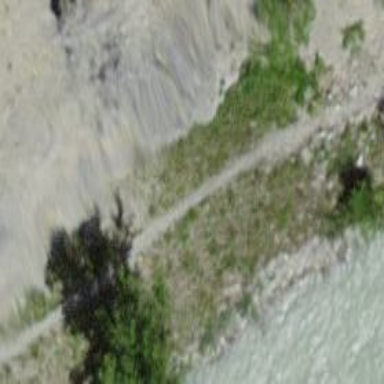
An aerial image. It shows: Path.